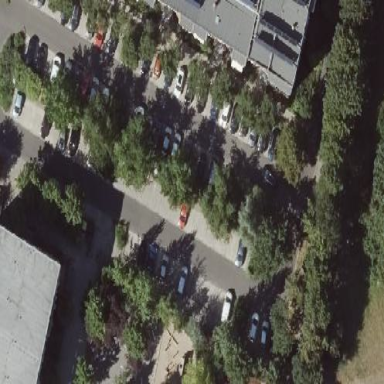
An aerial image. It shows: Street-side parking area.